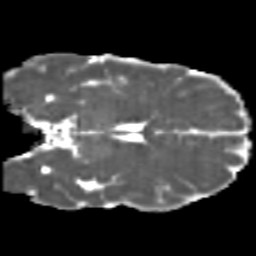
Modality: MD
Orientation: coronal
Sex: male
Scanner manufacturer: siemens
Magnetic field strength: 3 T
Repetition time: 5 s
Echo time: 0.07 s